Aerial crown-view tile of a tropical tree (Barro Colorado Island, Panama), acquired 20241112:
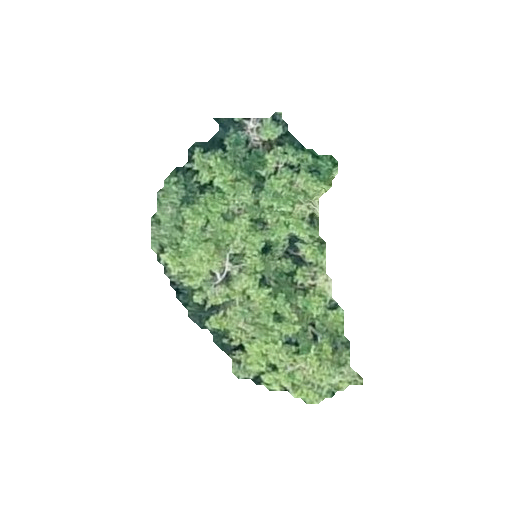
Species: Brosimum alicastrum
GBIF accepted scientific name: Brosimum alicastrum
Crown area: 60.264 m²